Question:
I would like to create a autocomplete text box like the one shown in the picture. I know query ui provides autocomplete boxes, but none of them provides the functionality I need. Has anyone got some tutorials on how to create such a autocomplete box?
thanks :D
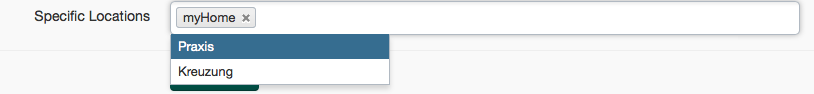
Answer: <URL> provides the required functionality. It's not an jquery.ui widget, but a standalone plugin.